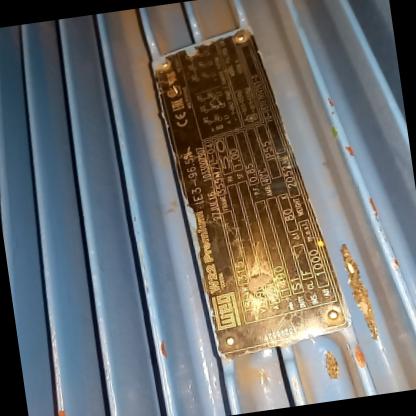
Klasa: tabliczka-znamionowa